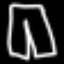
Label: pants